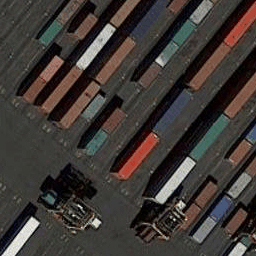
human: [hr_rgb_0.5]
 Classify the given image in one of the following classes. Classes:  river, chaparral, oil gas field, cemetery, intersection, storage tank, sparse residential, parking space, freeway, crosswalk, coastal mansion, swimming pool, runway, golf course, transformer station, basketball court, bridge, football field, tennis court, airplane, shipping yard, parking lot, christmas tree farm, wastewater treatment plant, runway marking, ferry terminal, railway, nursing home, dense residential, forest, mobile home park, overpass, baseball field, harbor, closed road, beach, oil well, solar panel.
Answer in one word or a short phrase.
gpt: shipping yard